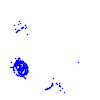
Particle: kaon